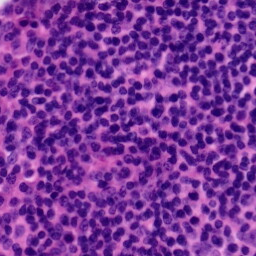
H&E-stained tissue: Tonsil